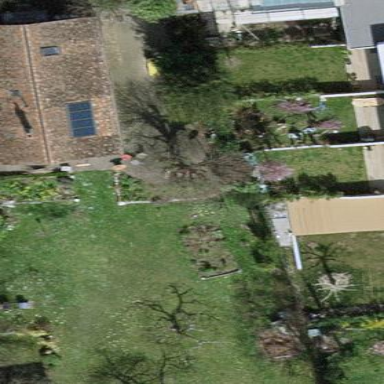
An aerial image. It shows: Garden surrounded by fence.